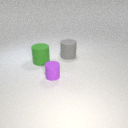
small purple rubber cylinder in front of large green rubber cylinder